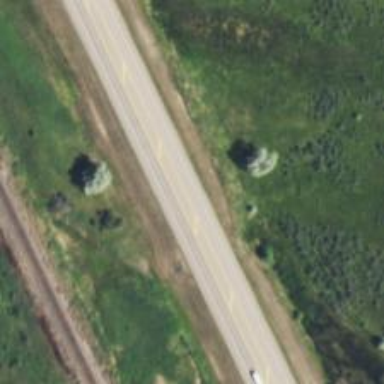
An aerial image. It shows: Asphalt road designated as trunk highway.